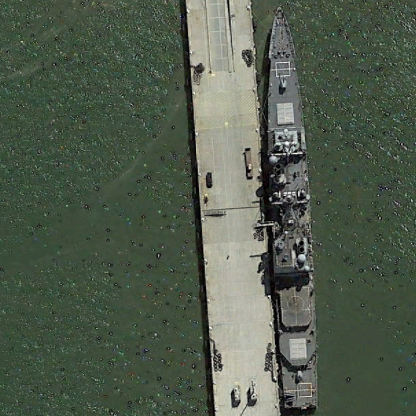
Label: cruiser